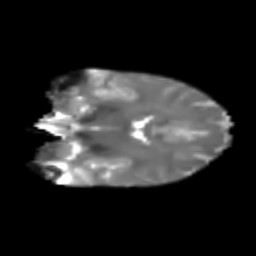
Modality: T2w
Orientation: coronal
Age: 31
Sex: female
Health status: healthy